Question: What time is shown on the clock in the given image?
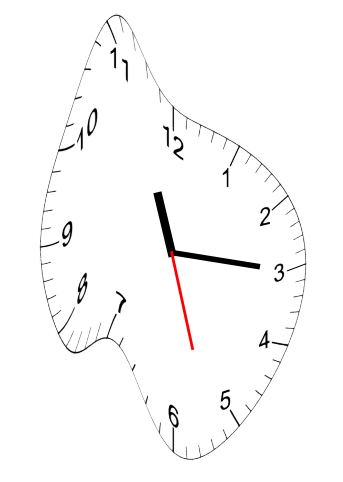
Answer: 11:15:27